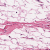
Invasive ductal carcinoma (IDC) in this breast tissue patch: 0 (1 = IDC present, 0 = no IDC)